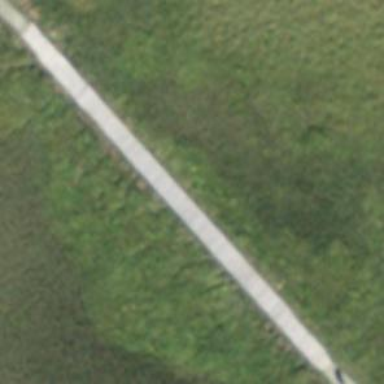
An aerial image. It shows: Path on boardwalk bridge.